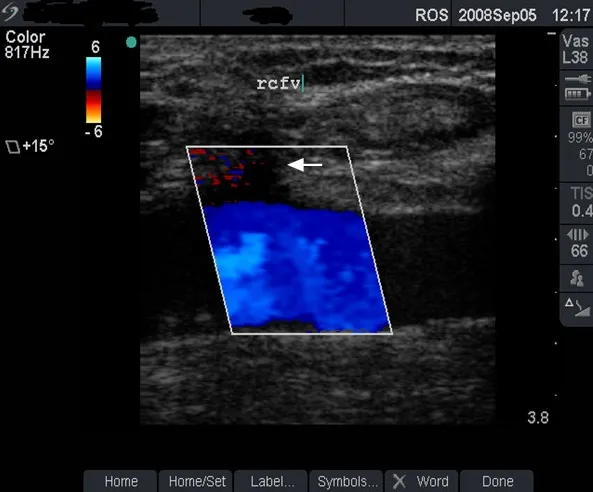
Venous flow with minor abnormality (grade 2). Colour flow image from the right femoral vein (rcfv) of the patient in figure 7 (case study C). Note that venous blood flow (as indicated in colour flow image) beneath the sinus remains satisfactory (arrow).
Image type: radiology (ultrasound)